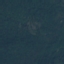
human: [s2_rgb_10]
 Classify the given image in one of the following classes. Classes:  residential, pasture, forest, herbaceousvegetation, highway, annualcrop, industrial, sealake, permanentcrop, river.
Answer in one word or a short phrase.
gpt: Forest